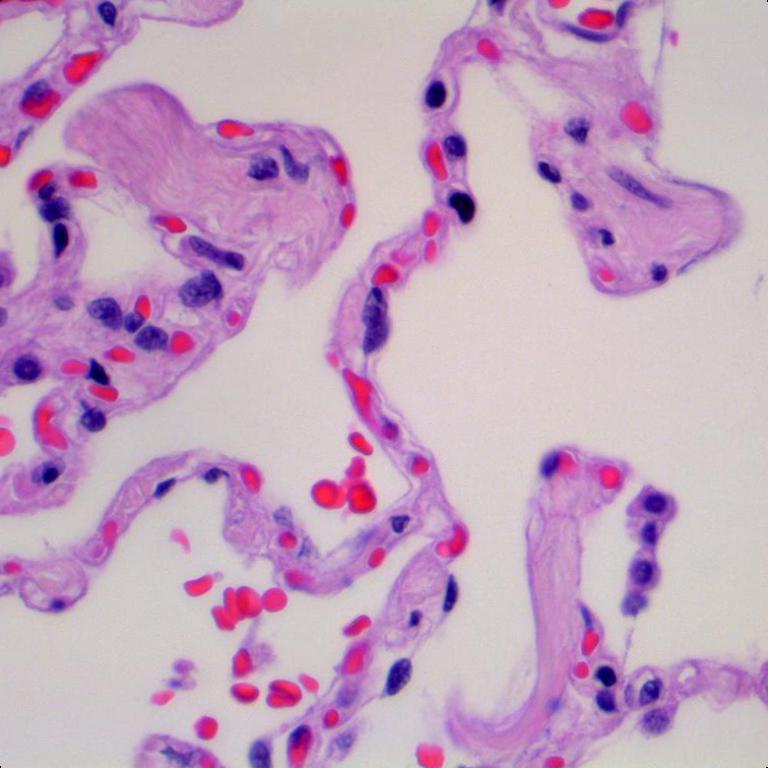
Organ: lung
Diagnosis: benign